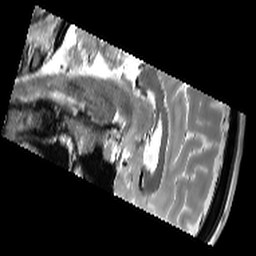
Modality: T2w
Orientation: sagittal
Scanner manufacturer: siemens
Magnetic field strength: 3 T
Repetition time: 9.86 s
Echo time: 0.05 s